Question:
From the image you can see that the ball fired on the left that fire behind it, does not match the calculated trajectory. Im drawing the ball trajectory using an equation from a SO <URL>, this is modified to take into consideration the box2d steps of 30 frames per second. This does calculate a valid trajectory but it does not match the actual trajectory of the ball, the ball has a smaller trajectory. I am applying a box2d force to the ball, this also has a density set and a shape. The shape radius varies depending on the type of ball. Im setting the start velocity in the touchdown event.
'''
public class ProjectileEquation {
public float gravity;
public Vector2 startVelocity = new Vector2();
public Vector2 startPoint = new Vector2();
public Vector2 gravityVec = new Vector2(0,-10f);
public float getX(float n) {
return startVelocity.x * (n * 1/30f) + startPoint.x;
}
public float getY(float n) {
float t = 1/30f * n;
return 0.5f * gravity * t * t + startVelocity.y * t + startPoint.y;
}
}
@Override
public void draw(SpriteBatch batch, float parentAlpha) {
float t = 0f;
float width = this.getWidth();
float height = this.getHeight();
float timeSeparation = this.timeSeparation;
for (int i = 0; i < trajectoryPointCount; i+=timeSeparation) {
//projectileEquation.getTrajectoryPoint(this.getX(), this.getY(), i);
float x = this.getX() + projectileEquation.getX(i);
float y = this.getY() + projectileEquation.getY(i);
batch.setColor(this.getColor());
if(trajectorySprite != null) batch.draw(trajectorySprite, x, y, width, height);
// t += timeSeparation;
}
}
public boolean touchDown (InputEvent event, float x, float y, int pointer, int button) {
if(button==1 || world.showingDialog)return false;
touchPos.set(x, y);
float angle = touchPos.sub(playerCannon.position).angle();
if(angle > 270 ) {
angle = 0;
}
else if(angle >70) {
angle = 70;
}
playerCannon.setAngle(angle);
world.trajPath.controller.angle = angle;
float radians = (float) angle * MathUtils.degreesToRadians;
float ballSpeed = touchPos.sub(playerCannon.position).len()*12;
world.trajPath.projectileEquation.startVelocity.x = (float) (Math.cos(radians) * ballSpeed);
world.trajPath.projectileEquation.startVelocity.y = (float) (Math.sin(radians) * ballSpeed);
return true;
}
public CannonBall(float x, float y, float width, float height, float damage, World world, Cannon cannonOwner) {
super(x, y, width, height, damage, world);
active = false;
shape = new CircleShape();
shape.setRadius(width/2);
FixtureDef fd = new FixtureDef();
fd.shape = shape;
fd.density = 4.5f;
if(cannonOwner.isEnemy) { //Enemy cannon balls cannot hit other enemy cannons just the player
fd.filter.groupIndex = -16;
}
bodyDef.type = BodyType.DynamicBody;
bodyDef.position.set(this.position);
body = world.createBody(bodyDef);
body.createFixture(fd);
body.setUserData(this);
body.setBullet(true);
this.cannonOwner = cannonOwner;
this.hitByBall = null;
this.particleEffect = null;
}
private CannonBall createCannonBall(float radians, float ballSpeed, float radius, float damage)
{
CannonBall cannonBall = new CannonBall(CannonEnd().x, CannonEnd().y, radius * ballSizeMultiplier, radius * ballSizeMultiplier, damage, this.world, this);
cannonBall.velocity.x = (float) (Math.cos(radians) * ballSpeed);
//cannonBall.velocity.x = (float) ((Math.sqrt(10) * Math.sqrt(29) *
// Math.sqrt((Math.tan(cannon.angle)*Math.tan(cannon.angle))+1)) / Math.sqrt(2 * Math.tan(cannon.angle) - (2 * 10 * 2)/29))* -1f;
cannonBall.velocity.y = (float) (Math.sin(radians) * ballSpeed);
cannonBall.active = true;
//cannonBall.body.applyLinearImpulse(cannonBall.velocity, cannonBall.position);
cannonBall.body.applyForce(cannonBall.velocity, cannonBall.position );
return cannonBall;
}
trajPath = new TrajectoryActor(-10f);
trajPath.setX(playerCannon.CannonEnd().x);
trajPath.setY(playerCannon.CannonEnd().y);
trajPath.setWidth(10f);
trajPath.setHeight(10f);
stage.addActor(trajPath);
'''
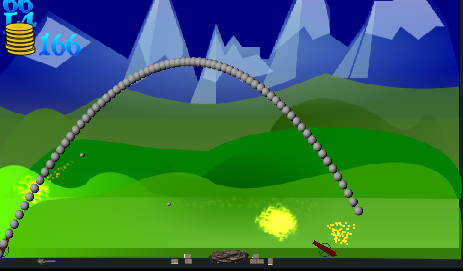
Answer: Here is a code that I used for one of my other games, which proved to be very precise. The trick is to apply the impulse on the body and read the initial velocity. Having that I calculate 10 positions where the body will be within 0.5 seconds. The language is called Squirrel which is Lua based with C/C++ like syntax. You should be able to grasp what is going on there. What returns from the getTrajectoryPointsForObjectAtImpulse is an array of 10 positions through which the ball will pass within 0.5 seconds.
'''
const TIMESTER_DIVIDOR = 60.0;
function getTrajectoryPoint( startingPosition, startingVelocity, n )
{
local gravity = box2DWorld.GetGravity();
local t = 1 / 60.0;
local stepVelocity = b2Vec2.Create( t * startingVelocity.x, t * startingVelocity.y );
local stepGravity = b2Vec2.Create( t * t * gravity.x, t * t * gravity.y );
local result = b2Vec2.Create( 0, 0 );
result.x = ( startingPosition.x + n * stepVelocity.x + 0.5 * ( n * n + n ) * stepGravity.x ) * MTP;
result.y = ( startingPosition.y + n * stepVelocity.y + 0.5 * ( n * n + n ) * stepGravity.y ) * -MTP;
return result;
}
function getTrajectoryPointsForObjectAtImpulse (object, impulse)
{
if( !object || !impulse ) return [];
local result = [];
object.bBody.ApplyLinearImpulse( impulse, object.bBody.GetWorldCenter() );
local initialVelocity = object.bBody.GetLinearVelocity();
object.bBody.SetLinearVelocity( b2Vec2.Create(0, 0) );
object.bBody.SetActive(false);
for ( local i = 0.0 ; i < ( 0.5 * TIMESTER_DIVIDOR ) ; )
{
result.append( getTrajectoryPoint(object.bBody.GetPosition(), initialVelocity, i.tointeger() ) );
i += ( (0.5 * TIMESTER_DIVIDOR) * 0.1 );
}
return result;
}
'''
If you do not understand any part of the code, please let me know and I will try to explain.